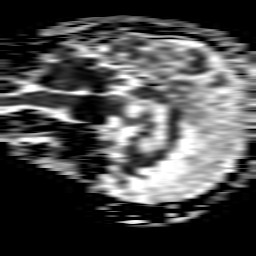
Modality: ADC
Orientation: sagittal
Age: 63
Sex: female
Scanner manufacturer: philips
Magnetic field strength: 1.5 T
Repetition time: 3.681 s
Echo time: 0.09411 s